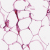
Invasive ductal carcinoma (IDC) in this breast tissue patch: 0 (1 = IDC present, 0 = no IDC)